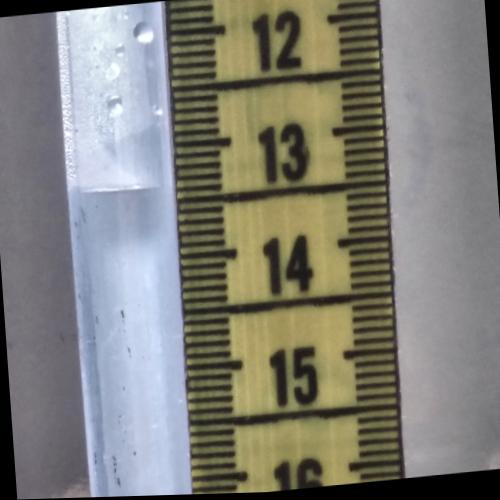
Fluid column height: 13.4 cm